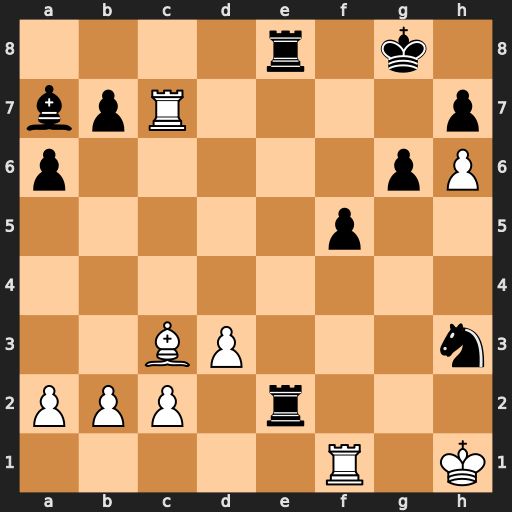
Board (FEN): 4r1k1/bpR4p/p5pP/5p2/8/2BP3n/PPP1r3/5R1K
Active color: w
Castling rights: -
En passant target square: -
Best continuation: Rg7+ Kf8 Bb4+ R8e7 Rxe7